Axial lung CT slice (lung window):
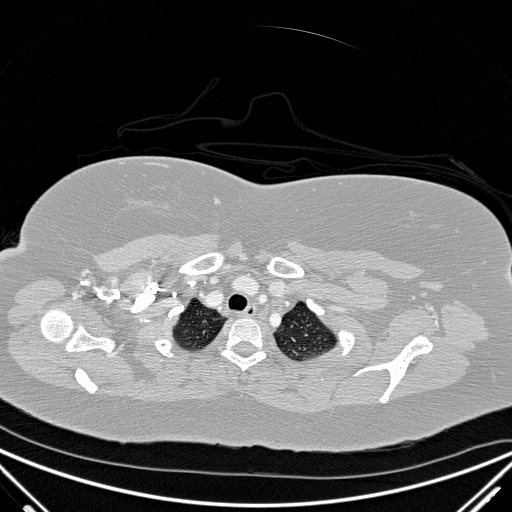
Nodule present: no